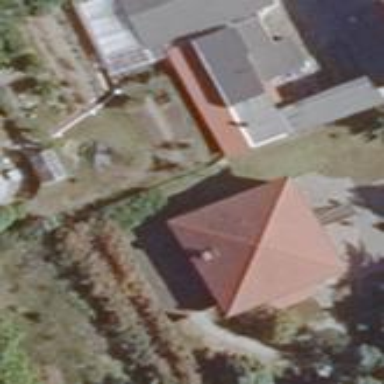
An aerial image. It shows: Detached building.